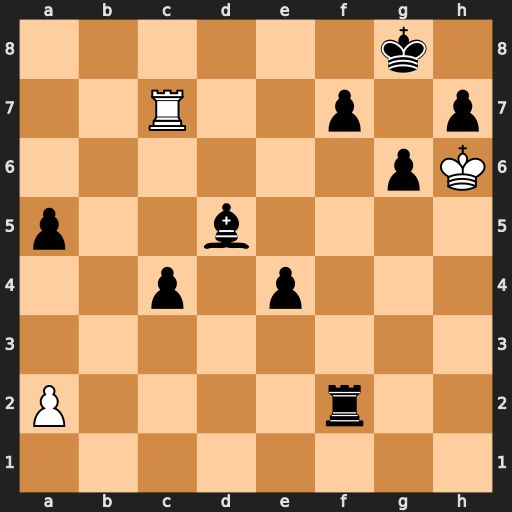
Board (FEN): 6k1/2R2p1p/6pK/p2b4/2p1p3/8/P4r2/8
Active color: w
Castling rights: -
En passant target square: -
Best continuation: Rc8#